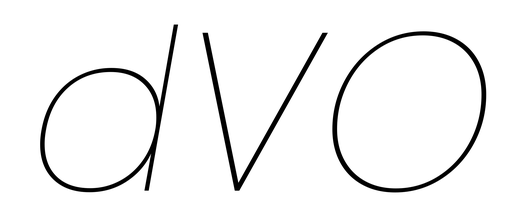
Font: Poppins-ThinItalic